Question: I'm trying to use the laravel passport to authenticate users. I followed every step in laravel passport documentation. But it shows error when I access a route that is protected by 'auth:api' middleware. I've searched over the internet but any of the answers are not working so far. Please see the code, and what I've tried so far below.
- - - -
- 'Passport::routes();''Passport::routes(null, ['prefix' => 'api/oauth', 'middleware' => ['auth:api', 'web', 'auth']]);''AuthServiceProvider''Passport::routes(null, ['prefix' => 'api/oauth');'- 'php artisan cache:clear'
'''
Route::middleware('auth:api')->group(function() {
Route::get('user', function() {
return request()->user();
});
Route::get('posts', 'PostController@index')->name('posts');
Route::post('posts/store', 'PostController@store')->name('posts.store');
Route::get('posts/{id}/show')->name('posts.show');
Route::get('users/{id}/show')->name('users.show');
});
'''
'''
mounted() {
axios.get('/api/posts')
.then(res => this.posts = res.data).catch(error => console.log('Unable to fetch posts.'))
}
'''

Headers:
<URL>
Please let me know if you need some details that is not indicated on my post yet.
1. Run composer require laravel/passport:9 for the installation.
2. Run php artisan migrate for the tables.
3. Run php artisan passport:install to generate the encryption keys.
4. Added Laravel\Passport\HasApiTokens trait in User model.
5. Added Passport::routes(); in AuthServiceProvider.
6. Changed guard's api driver to passport in config/auth.php.
<URL>
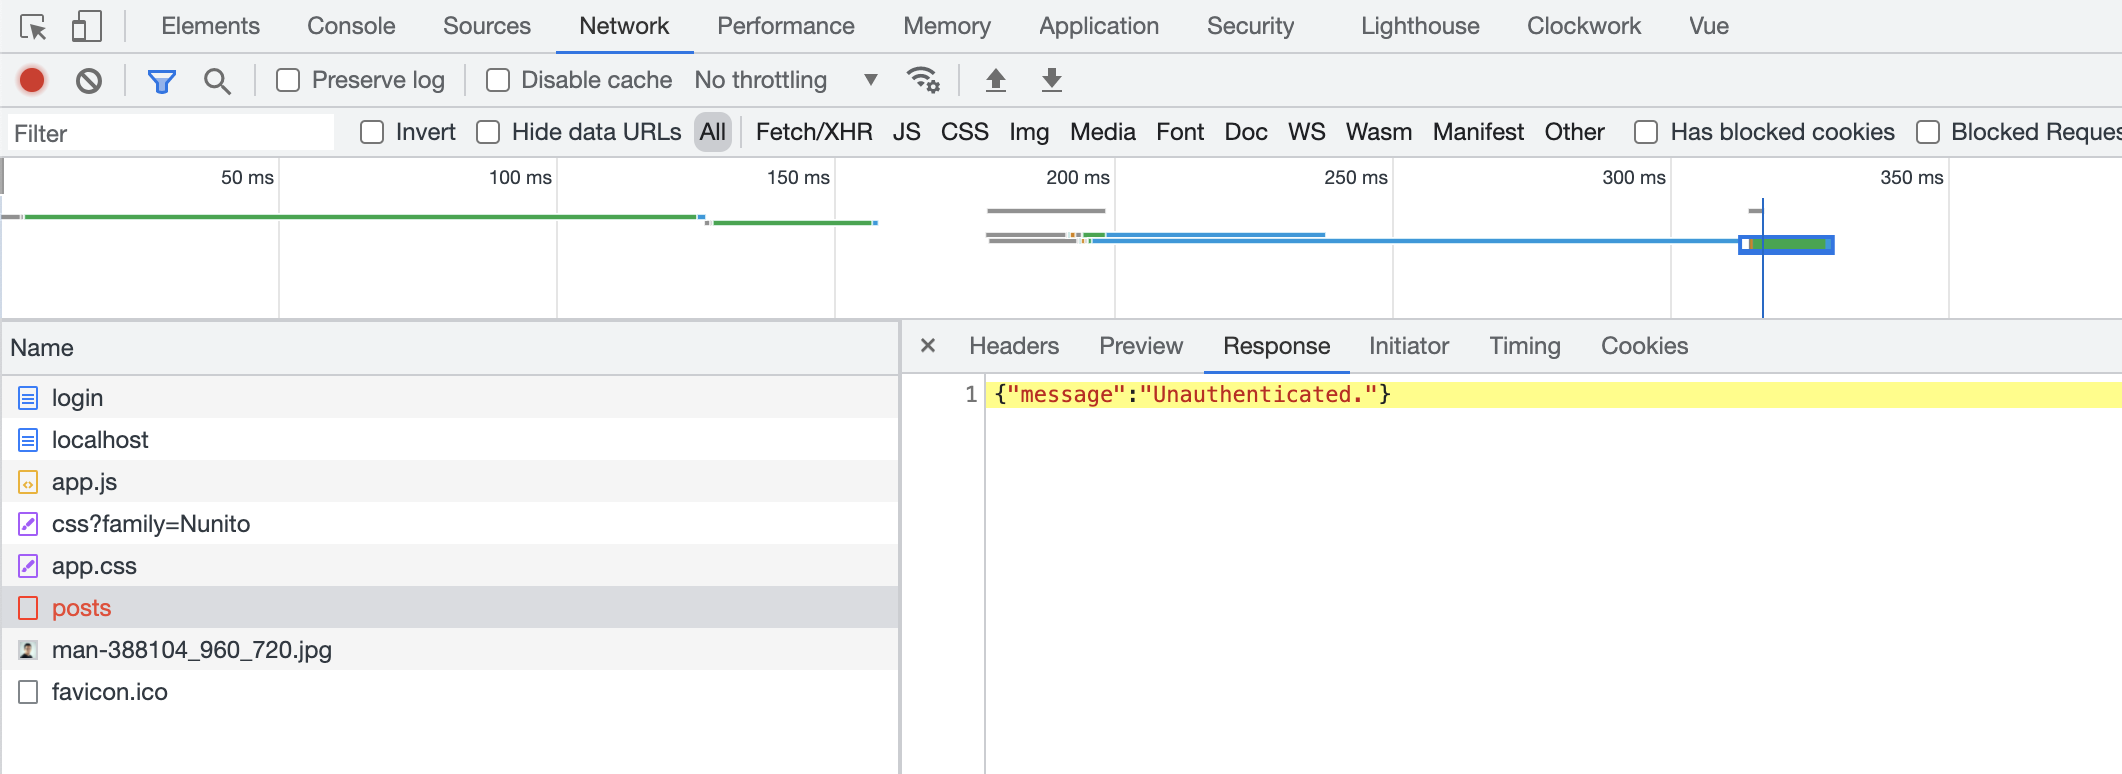
Answer: I think you should review your code with the following steps.
: 'User' model has to use HasApiTokens
'''
...
class User extends Authenticatable
{
use HasApiTokens, Notifiable;
}
'''
: 'Passport::routes' method within the boot method of your 'AuthServiceProvider'
'''
class AuthServiceProvider extends ServiceProvider
{
...
public function boot()
{
$this->registerPolicies();
Passport::routes();
}
}
'''
: In your 'config/auth.php' configuration file, you should set the driver option of the api authentication guard to passport
'''
'guards' => [
'api' => [
'driver' => 'passport',
'provider' => 'users',
],
],
'''
(Optional):
If you want to consume your API from your JavaScript application, you need to manually send an access token to the application and pass it with each request to your application. However, 'Passport' includes a middleware that can handle this for you. All you need to do is add the 'CreateFreshApiToken' middleware to your web middleware group in your 'app/Http/Kernel.php' file:
'''
'web' => [
// Other middleware...
\Laravel\Passport\Http\Middleware\CreateFreshApiToken::class,
],
'''
! You should ensure that the 'CreateFreshApiToken' middleware is the last middleware listed in your middleware stack.
(2021/10/17):
You should try to add the auth middleware to '$middlewareGroups' of your 'Kernel.php'
'''
protected $middlewareGroups = [
...
'api' => [
'throttle:60,1',
\Illuminate\Routing\Middleware\SubstituteBindings::class,
'auth:api', //Need to add
],
];
'''
(2021/10/25):
I downloaded your code and debug it. When you debug it, you will get the following result:
<URL>
Header JWT is not valid for JSON structure. There seems to be an incompatibility between the 'Laravel Passport' library and your system. You should check your system version (PHP, Laravel, etc). I will continue to investigate. If you have any new information, please let me know
(2021/11/02):
> Update your laravel/framework dependency to ^6.0 in your composer.json file. If installed, update your laravel/passport dependency to ^9.3.2 in your composer.json file.
<URL>
According to Laravel '6.x' documentation, the version of Laravel Passport is from 9.3.2. Please try this version.